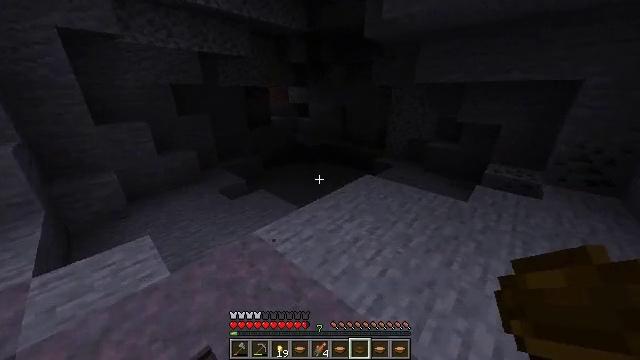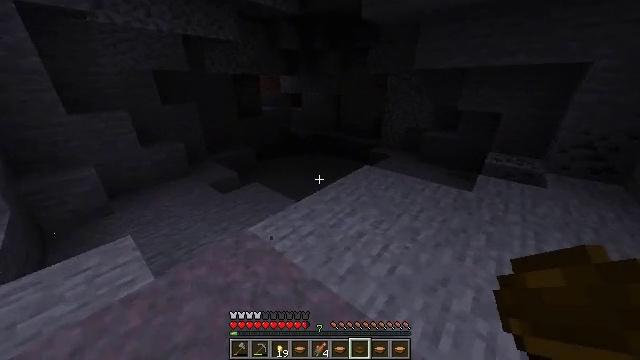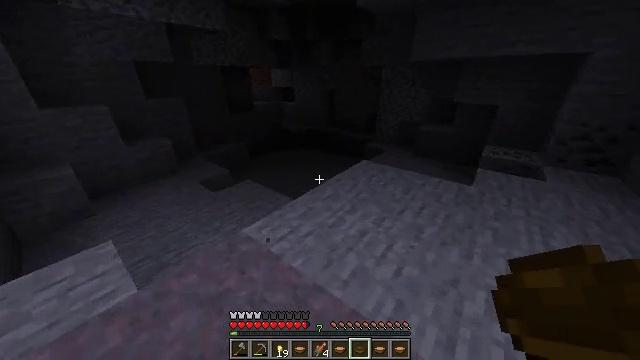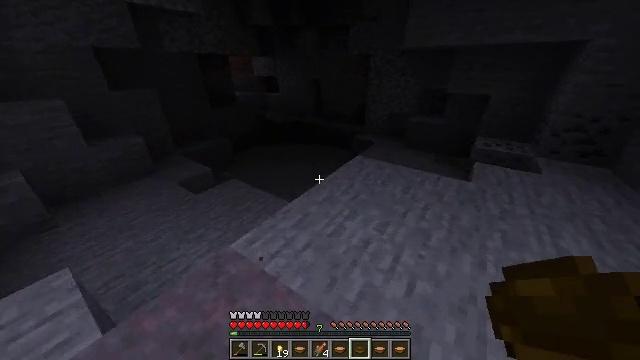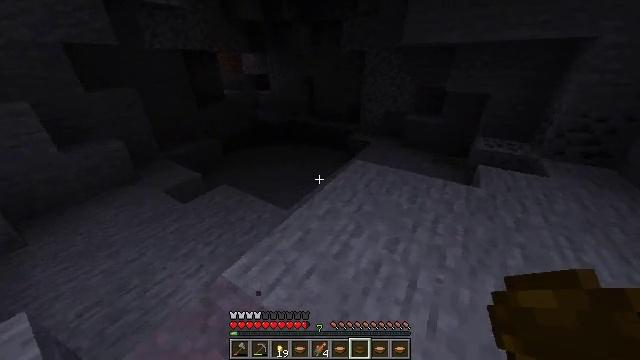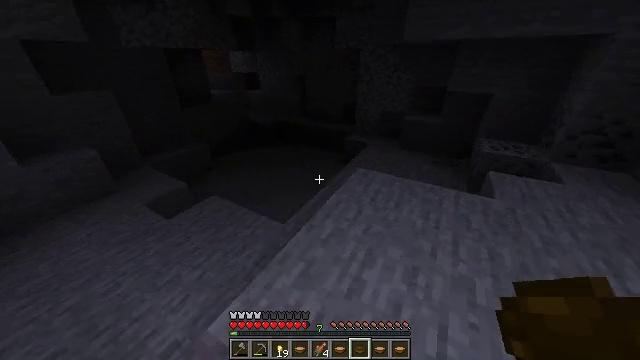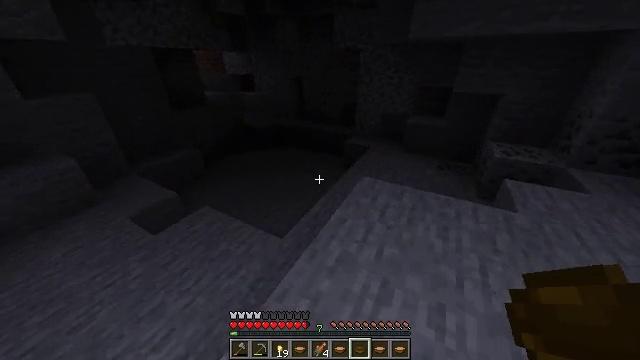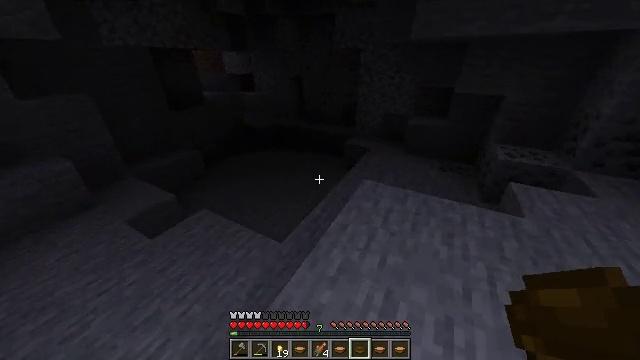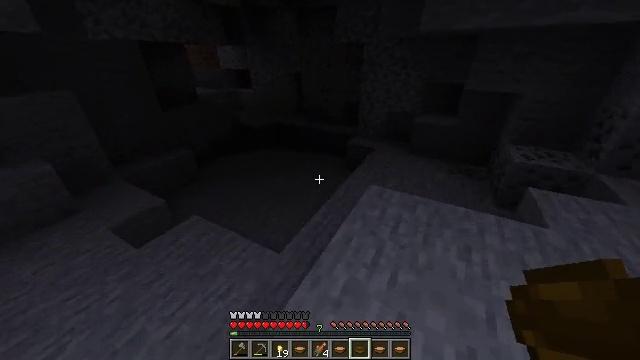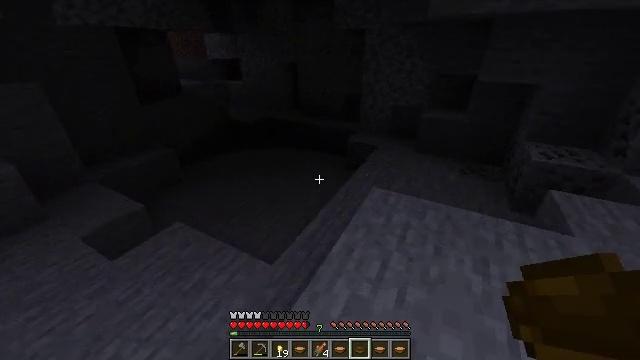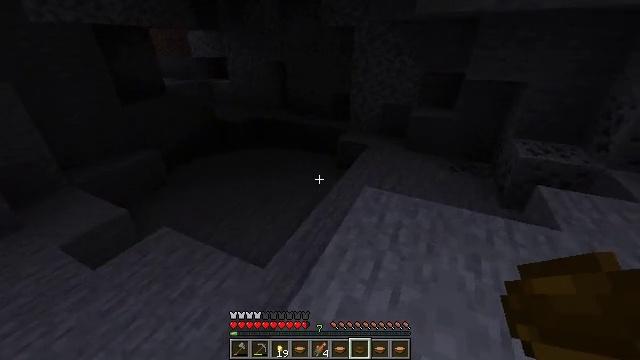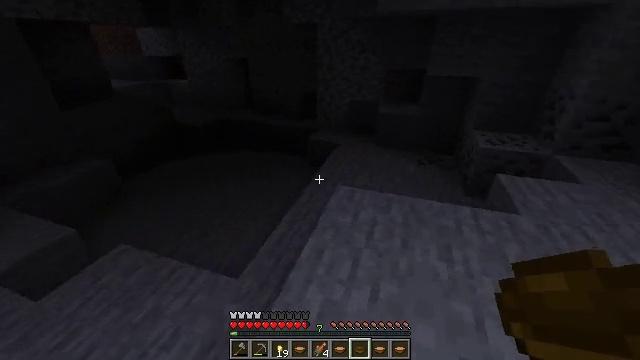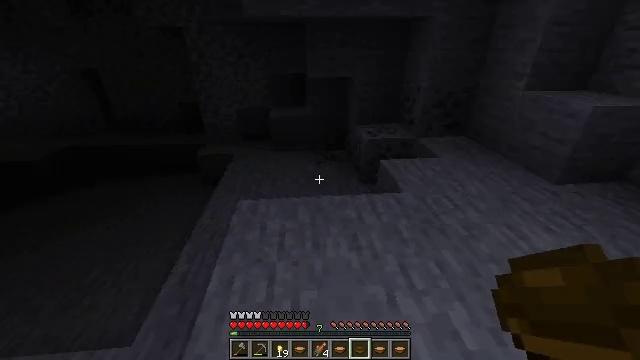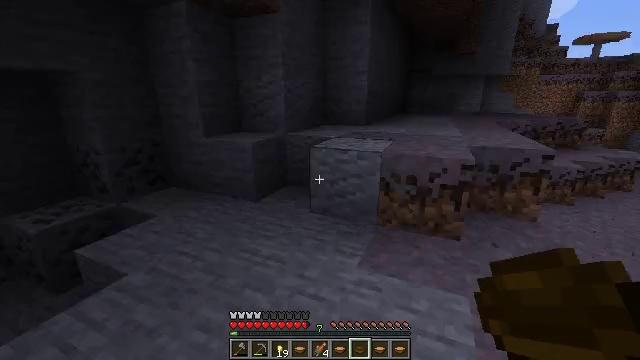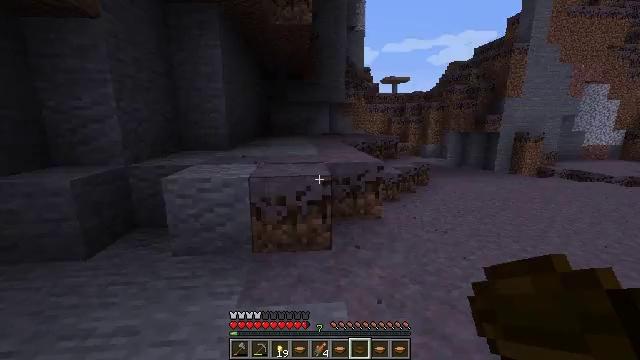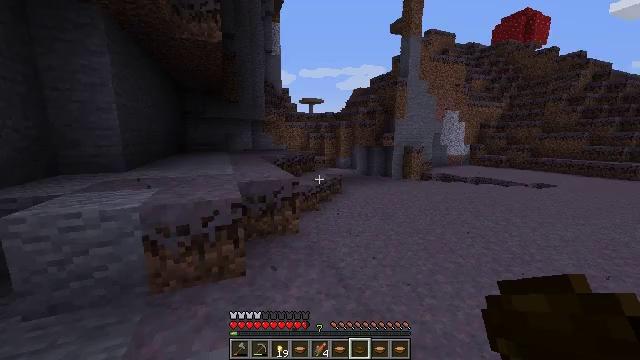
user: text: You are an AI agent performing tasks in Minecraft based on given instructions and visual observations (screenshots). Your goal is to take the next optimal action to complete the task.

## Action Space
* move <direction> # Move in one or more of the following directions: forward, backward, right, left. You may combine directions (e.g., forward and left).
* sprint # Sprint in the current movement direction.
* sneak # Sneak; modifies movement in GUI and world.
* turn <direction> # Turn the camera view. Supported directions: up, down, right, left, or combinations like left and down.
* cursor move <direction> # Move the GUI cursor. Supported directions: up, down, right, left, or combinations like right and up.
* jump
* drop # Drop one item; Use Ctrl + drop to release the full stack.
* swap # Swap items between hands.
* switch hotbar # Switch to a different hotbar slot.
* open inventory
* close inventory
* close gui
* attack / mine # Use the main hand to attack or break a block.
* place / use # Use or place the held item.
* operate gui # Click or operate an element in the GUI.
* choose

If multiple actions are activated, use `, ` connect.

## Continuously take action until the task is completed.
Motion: motion action
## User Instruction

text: Gather the rare mycelium from the biome.
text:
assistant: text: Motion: move forward, sprint, turn right and down, jump
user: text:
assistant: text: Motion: move forward, sprint, turn right and down, jump
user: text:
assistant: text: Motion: move forward, sprint, turn right and down, jump
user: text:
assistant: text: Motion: move forward, sprint, turn right
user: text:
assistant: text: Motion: move forward, turn right
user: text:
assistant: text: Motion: move forward
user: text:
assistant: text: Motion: no_op
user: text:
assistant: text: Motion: no_op
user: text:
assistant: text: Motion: no_op
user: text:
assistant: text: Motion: turn right
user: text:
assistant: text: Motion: turn right
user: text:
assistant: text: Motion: move forward and move right, turn right and up
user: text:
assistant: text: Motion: move forward and move right, turn right and up
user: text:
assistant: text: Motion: move forward and move right, sprint, turn right and up
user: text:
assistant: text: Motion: move forward and move right, sprint, turn right and up
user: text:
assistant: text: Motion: move forward and move right, sprint, turn right and up
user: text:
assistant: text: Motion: move forward and move right, sprint
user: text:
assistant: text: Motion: move forward and move right, sprint
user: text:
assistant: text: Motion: move forward and move right, sprint
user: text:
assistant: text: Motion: move forward and move right, sprint
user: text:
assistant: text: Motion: move forward and move right, sprint
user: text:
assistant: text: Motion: move forward and move right, sprint, jump
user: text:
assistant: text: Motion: move forward and move right, sprint, jump
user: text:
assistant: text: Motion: move forward, sprint, jump
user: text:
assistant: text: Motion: move forward, sprint, jump
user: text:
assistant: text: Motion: move forward, sprint, turn left, jump
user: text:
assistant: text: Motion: move forward, sprint, jump
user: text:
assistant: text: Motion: move forward, sprint, turn left, jump
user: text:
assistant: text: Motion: move forward, sprint, turn left, jump
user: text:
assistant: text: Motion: move forward, sprint, turn left, jump